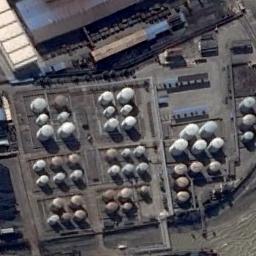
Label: storage_tank